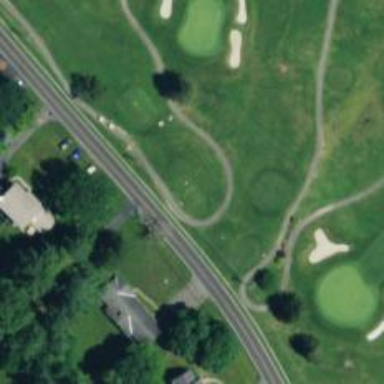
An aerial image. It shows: Golf tee.